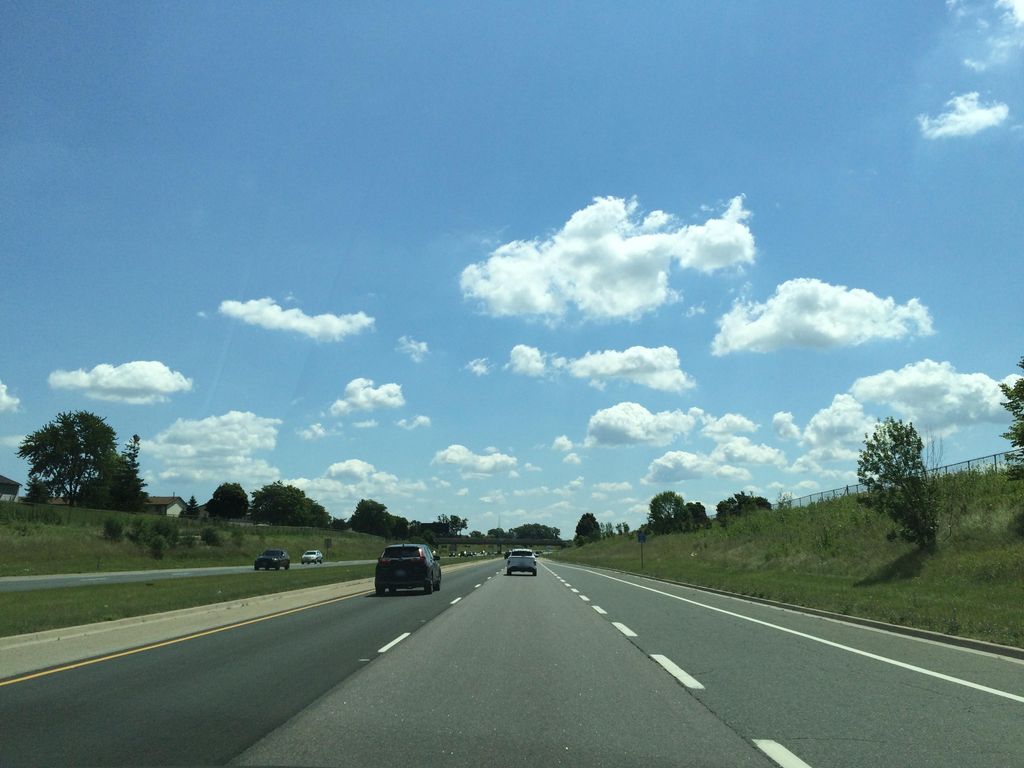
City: hamilton